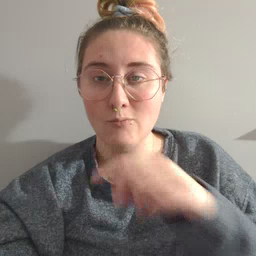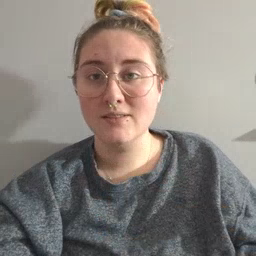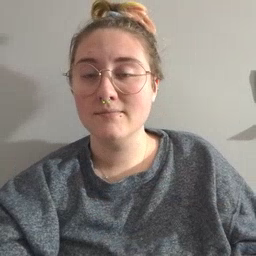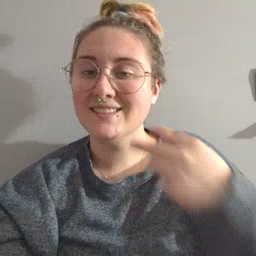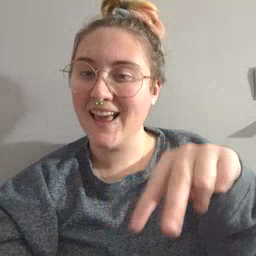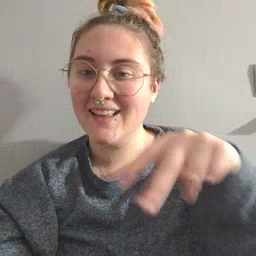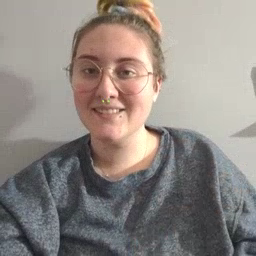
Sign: dance